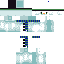
A female human skin with pale skin, wearing brown long hair dressed in a blue hoodie and black pants, featuring a closed mouth.